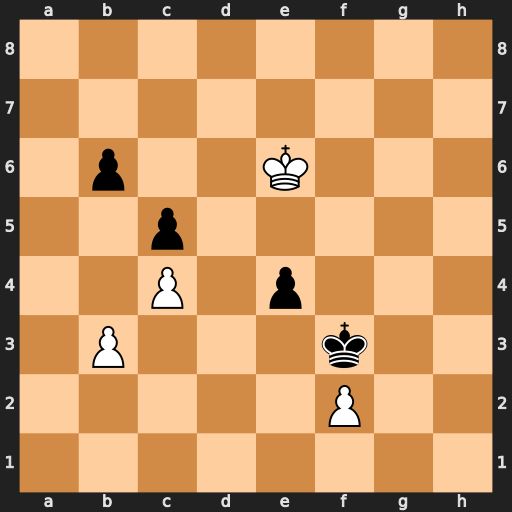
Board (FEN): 8/8/1p2K3/2p5/2P1p3/1P3k2/5P2/8
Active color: w
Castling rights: -
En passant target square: -
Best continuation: Ke5 Kg4 Kxe4